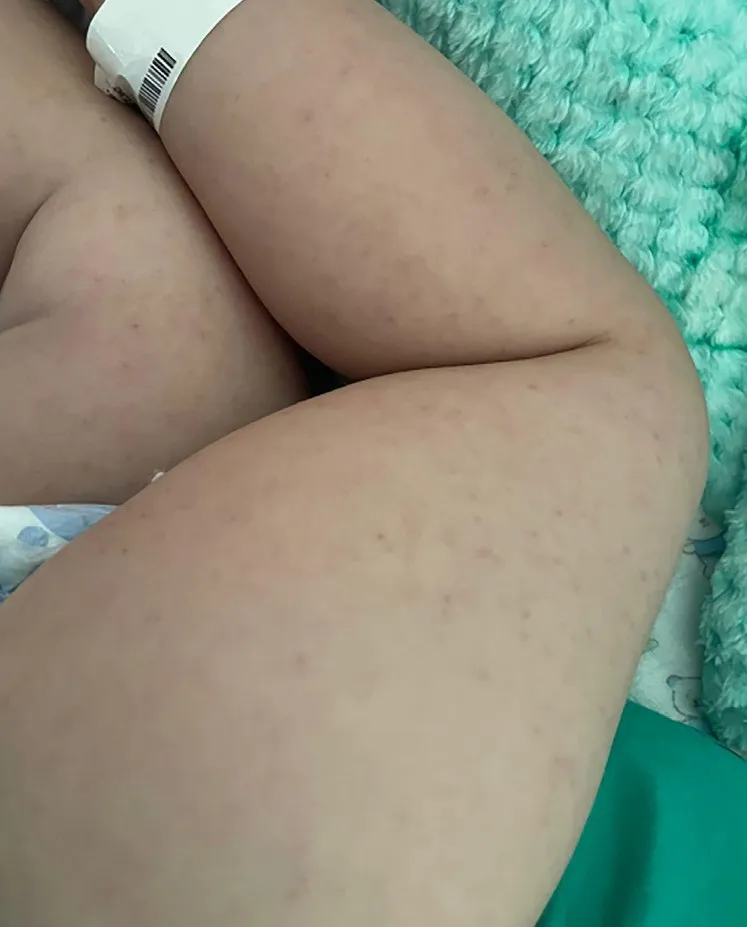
- Petechial rash on the limbs.
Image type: medical_photograph (skin_photograph)